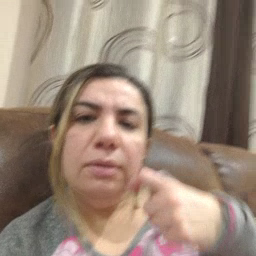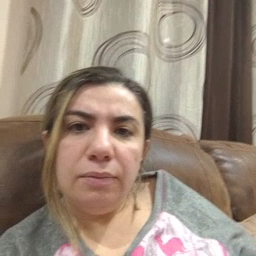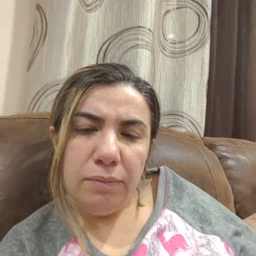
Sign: dryer